Question: I have a custom imageView (zoomImageView) which has pan and zoom capability. I also have a triangular mask image. When I apply the triangular mask image on the imageView (showing a galaxy image), I see the galaxy image cropped in triangular shape, just as I want.

The problem is, I want the user to pinch zoom and pan the background image (galaxy) without zooming and panning the mask image. currently both the background (galaxy) and mask image is panning and zooming together.
How can I freeze the mask image and make only the background image pan and zoomable? I want the mask image to fuction as a fixed "Window" through which the background image is pan ans zoomable.
'''
final zoomImageView img = (zoomImageView)findViewById(R.id.iv_cropImage);
img.setImageURI(uriValue);
Canvas canvas = new Canvas();
try {
Bitmap mainImage = MediaStore.Images.Media.getBitmap(this.getContentResolver(), uriValue);
Bitmap mask = BitmapFactory.decodeResource(getResources(), R.mipmap.mask_triangle_perfect);
Bitmap result = Bitmap.createBitmap(mainImage.getWidth(), mainImage.getHeight(), Bitmap.Config.ARGB_8888);
canvas.setBitmap(result);
Paint paint = new Paint();
paint.setFilterBitmap(false);
canvas.drawBitmap(mainImage, 0, 0, paint);
paint.setXfermode(new PorterDuffXfermode(PorterDuff.Mode.DST_IN));
canvas.drawBitmap(mask, 0, 0, paint);
paint.setXfermode(null);
img.setImageBitmap(result);
img.invalidate();
}
catch (Exception e)
{
Toast.makeText(context, "Error 006 occurred.", Toast.LENGTH_SHORT).show();
}
'''
'''
public class zoomImageView extends ImageView {
private static final int INVALID_POINTER_ID = -1;
private float mPosX;
private float mPosY;
private float mLastTouchX;
private float mLastTouchY;
private float mLastGestureX;
private float mLastGestureY;
private int mActivePointerId = INVALID_POINTER_ID;
private ScaleGestureDetector mScaleDetector;
private float mScaleFactor = 1.f;
public zoomImageView(Context context, AttributeSet attrs) {
this(context, attrs, 0);
mScaleDetector = new ScaleGestureDetector(getContext(), new ScaleListener());
}
public zoomImageView(Context context, AttributeSet attrs, int defStyle) {
super(context, attrs, defStyle);
mScaleDetector = new ScaleGestureDetector(context, new ScaleListener());
}
@Override
public boolean onTouchEvent(MotionEvent ev) {
// Let the ScaleGestureDetector inspect all events.
mScaleDetector.onTouchEvent(ev);
final int action = ev.getAction();
switch (action & MotionEvent.ACTION_MASK) {
case MotionEvent.ACTION_DOWN: {
if (!mScaleDetector.isInProgress()) {
final float x = ev.getX();
final float y = ev.getY();
mLastTouchX = x;
mLastTouchY = y;
mActivePointerId = ev.getPointerId(0);
}
break;
}
case MotionEvent.ACTION_MOVE: {
// Only move if the ScaleGestureDetector isn't processing a gesture.
if (!mScaleDetector.isInProgress()) {
final int pointerIndex = ev.findPointerIndex(mActivePointerId);
final float x = ev.getX(pointerIndex);
final float y = ev.getY(pointerIndex);
final float dx = x - mLastTouchX;
final float dy = y - mLastTouchY;
mPosX += dx;
mPosY += dy;
invalidate();
mLastTouchX = x;
mLastTouchY = y;
}
else{
final float gx = mScaleDetector.getFocusX();
final float gy = mScaleDetector.getFocusY();
final float gdx = gx - mLastGestureX;
final float gdy = gy - mLastGestureY;
mPosX += gdx;
mPosY += gdy;
invalidate();
mLastGestureX = gx;
mLastGestureY = gy;
}
break;
}
case MotionEvent.ACTION_UP: {
mActivePointerId = INVALID_POINTER_ID;
break;
}
case MotionEvent.ACTION_CANCEL: {
mActivePointerId = INVALID_POINTER_ID;
break;
}
case MotionEvent.ACTION_POINTER_UP: {
final int pointerIndex = (ev.getAction() & MotionEvent.ACTION_POINTER_INDEX_MASK)
>> MotionEvent.ACTION_POINTER_INDEX_SHIFT;
final int pointerId = ev.getPointerId(pointerIndex);
if (pointerId == mActivePointerId) {
// This was our active pointer going up. Choose a new
// active pointer and adjust accordingly.
final int newPointerIndex = pointerIndex == 0 ? 1 : 0;
mLastTouchX = ev.getX(newPointerIndex);
mLastTouchY = ev.getY(newPointerIndex);
mActivePointerId = ev.getPointerId(newPointerIndex);
}
else{
final int tempPointerIndex = ev.findPointerIndex(mActivePointerId);
mLastTouchX = ev.getX(tempPointerIndex);
mLastTouchY = ev.getY(tempPointerIndex);
}
break;
}
}
return true;
}
@Override
public void onDraw(Canvas canvas) {
canvas.save();
canvas.translate(mPosX, mPosY);
if (mScaleDetector.isInProgress()) {
canvas.scale(mScaleFactor, mScaleFactor, mScaleDetector.getFocusX(), mScaleDetector.getFocusY());
}
else{
canvas.scale(mScaleFactor, mScaleFactor, mLastGestureX, mLastGestureY);
}
super.onDraw(canvas);
canvas.restore();
}
private class ScaleListener extends ScaleGestureDetector.SimpleOnScaleGestureListener {
@Override
public boolean onScale(ScaleGestureDetector detector) {
mScaleFactor *= detector.getScaleFactor();
// Don't let the object get too small or too large.
mScaleFactor = Math.max(0.1f, Math.min(mScaleFactor, 10.0f));
invalidate();
return true;
}
}
'''
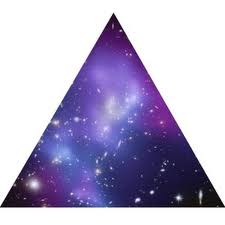
Answer: If you apply the mask at load time by "baking it in" to your main image then it won't be possible to move them separately. Where you are currently applying the mask, load both your images, and set the main image as the image bitmap. Also load the mask image, but store it in a variable in your custom image class:
'''
Bitmap mainImage = MediaStore.Images.Media.getBitmap(this.getContentResolver(), uriValue);
img.setImageBitmap(mainImage);
img.invalidate();
// store in a variable:
mMask = BitmapFactory.decodeResource(getResources(), R.mipmap.mask_triangle_perfect);
'''
Get rid of the canvas drawing code here, because it will be moved to 'onDraw'.
Change your 'onDraw' to apply the mask using similar code to how you were previously applying it a load time:
'''
@Override
public void onDraw(Canvas canvas) {
canvas.save();
canvas.translate(mPosX, mPosY);
if (mScaleDetector.isInProgress()) {
canvas.scale(mScaleFactor, mScaleFactor, mScaleDetector.getFocusX(), mScaleDetector.getFocusY());
}
else{
canvas.scale(mScaleFactor, mScaleFactor, mLastGestureX, mLastGestureY);
}
super.onDraw(canvas);
canvas.restore();
Paint paint = new Paint();
paint.setFilterBitmap(false);
paint.setXfermode(new PorterDuffXfermode(PorterDuff.Mode.DST_IN));
canvas.drawBitmap(mMask, 0, 0, paint);
paint.setXfermode(null);
}
'''
Because the code drawing the mask is placed after 'canvas.restore()', the zoom and pan transform will be applied to the main image (which is drawn when calling 'super.onDraw(canvas)', but not to the mask image.